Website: home-depot
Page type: order-tracking
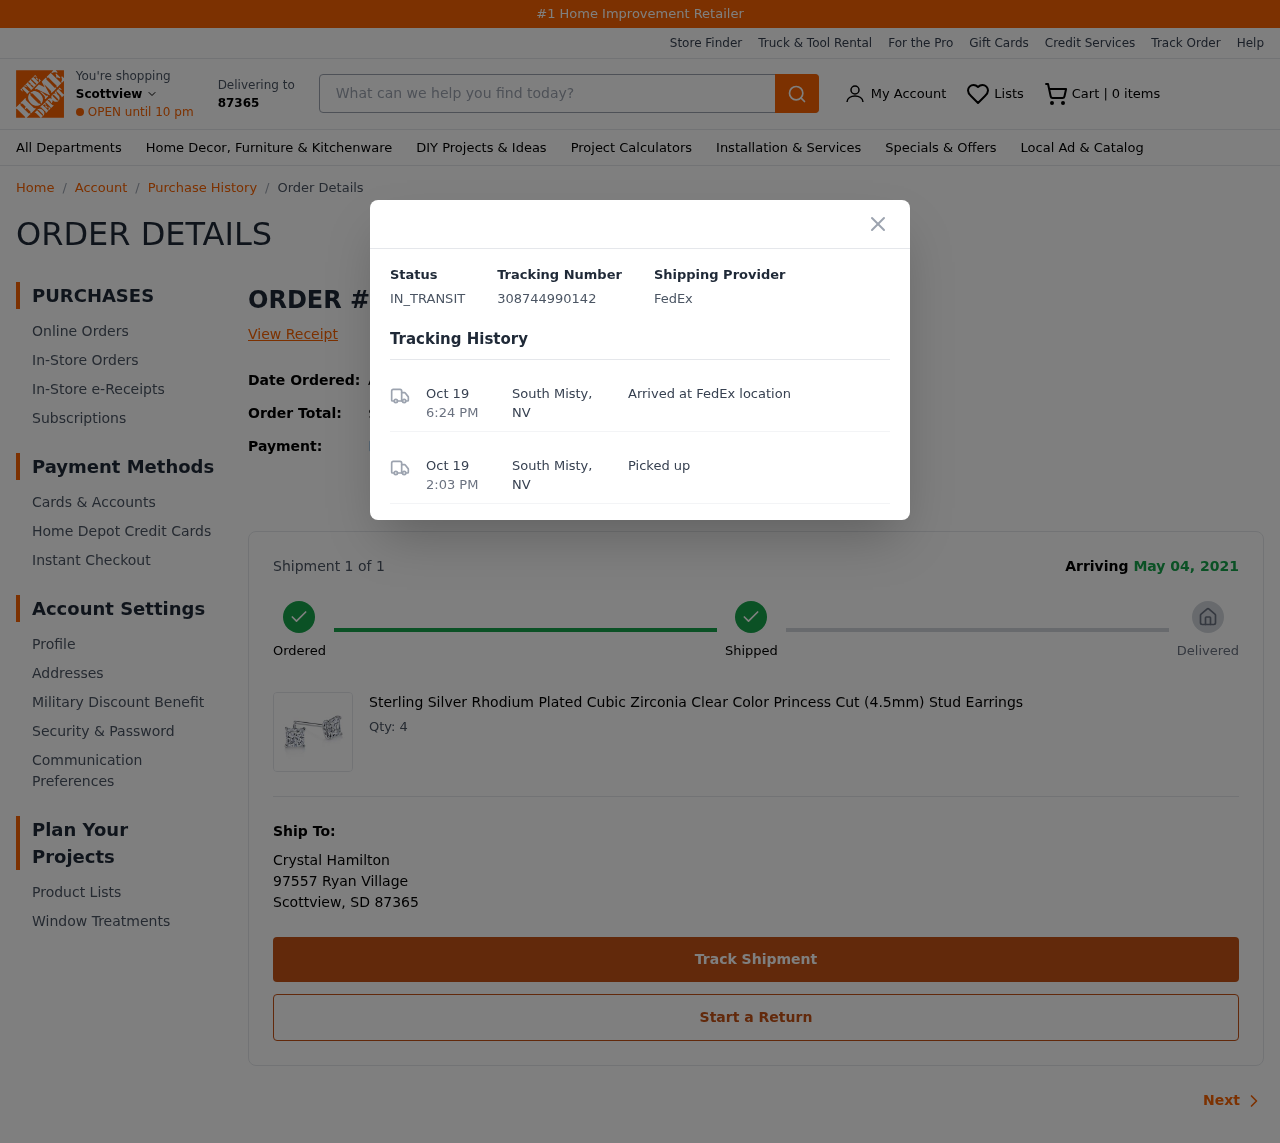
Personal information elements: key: PII_CARD_LAST4
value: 3346
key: PII_CITY
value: Scottview
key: PII_CITY_STATE_ZIP
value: Scottview, SD 87365
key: PII_FULLNAME
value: Crystal Hamilton
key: PII_POSTCODE
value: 87365
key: PII_STREET
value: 97557 Ryan Village
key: PII_CITY_STATE2
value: South Misty, NV
Product elements: key: PRODUCT1_NAME
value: Sterling Silver Rhodium Plated Cubic Zirconia Clear Color Princess Cut (4.5mm) Stud Earrings
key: PRODUCT1_QUANTITY
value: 4
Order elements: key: ORDER_NUM_ITEMS
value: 0
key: ORDER_ID
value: #YK713543747
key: ORDER_DATE
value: April 29, 2021
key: ORDER_TOTAL
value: $99.50
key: ORDER_SUBTOTAL
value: $91.96
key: ORDER_SHIPPING_COST
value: FREE
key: ORDER_TAX
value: $7.54
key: ORDER_NUM_ITEMS
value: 1
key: ORDER_DELIVERY_DATE
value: May 04, 2021
Search elements: key: HEADER_SEARCH
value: What can we help you find today?
Other elements: key: TRACKING_NUMBER
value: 308744990142
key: TRACKING_DATE1
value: Oct 19
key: TRACKING_TIME1
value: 6:24 PM
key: TRACKING_DATE2
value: Oct 19
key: TRACKING_TIME2
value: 2:03 PM